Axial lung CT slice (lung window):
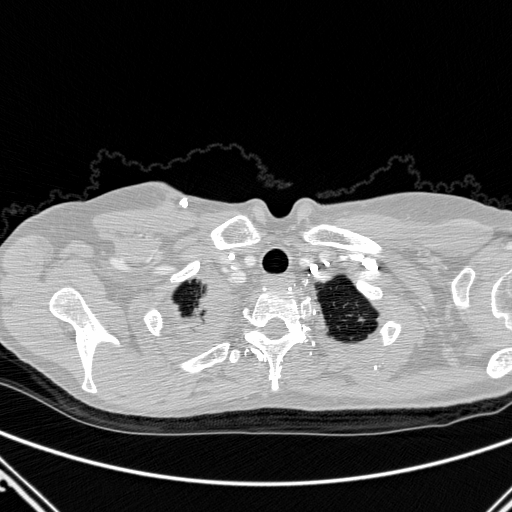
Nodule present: yes
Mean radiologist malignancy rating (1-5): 2.333